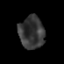
Tissue: prostate
Cell type: T cells
Senescence score: 0.3107
Nuclear area (px): 803
Mean DAPI intensity: 55.509